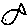
Label: fish